【题型】解答题　【知识点】平面几何　【难度】easy
已知：如图, 在梯形 $ABCD$ 中, $AD // BC$, 点 $E$ 是一点, 且 $OA \cdot BE = OE \cdot CE$。

(1) 求证：四边形 $ABCD$ 是平行四边形；

(2) 如果 $\angle BDE = \angle DAE$, 求证：$OB \cdot CD = BE \cdot DE$。
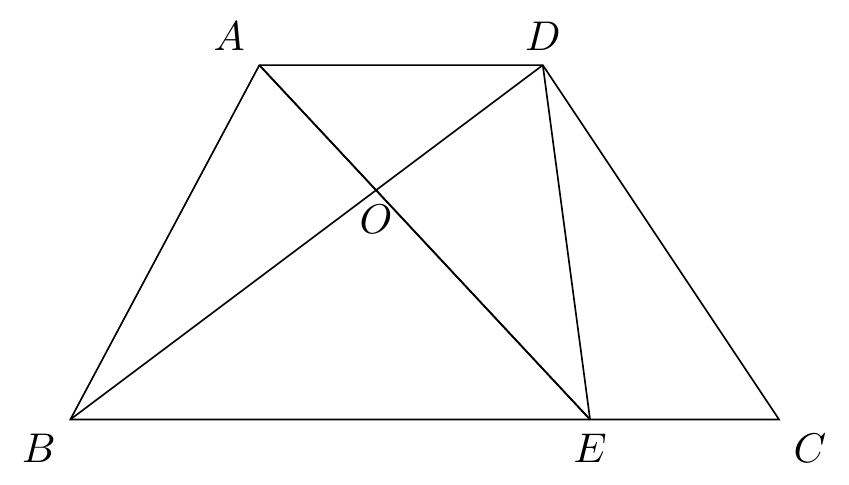
【解答】
解：(1)证明：$\because AD // BC$,

$\therefore \angle ADO = \angle EBO$, $\angle DAO = \angle BEO$,

$\therefore \triangle ADO \sim \triangle EBO$,

$\therefore \frac{OA}{OE} = \frac{OD}{OB}$,

$\because OA \cdot BE = OE \cdot CE$,

$\therefore \frac{OA}{OE} = \frac{CE}{BE}$,

$\therefore \frac{OD}{OB} = \frac{CE}{BE}$,

$\therefore \frac{OD + OB}{OB} = \frac{CE + BE}{BE}$,

$\therefore \frac{BD}{OB} = \frac{BC}{BE}$,

又 $\because \angle OBE = \angle DBC$,

$\therefore \triangle OBE \sim \triangle DBC$,

$\therefore \angle BOE = \angle BDC$,

$\therefore OE // CD$, 即 $AE // CD$,

$\because AD // BC$,

$\therefore$ 四边形 $AECD$ 是平行四边形；

(2)证明：$\because \angle BDE = \angle DAE$, $\angle OED = \angle DEA$,

$\therefore \triangle DOE \sim \triangle ADE$,

$\therefore \frac{DE}{AE} = \frac{OD}{AD}$,

$\because AD // BC$,

$\therefore \angle ADO = \angle EBO$, $\angle DAO = \angle BEO$,

$\therefore \triangle ADO \sim \triangle EBO$,

$\therefore \frac{OD}{AD} = \frac{OB}{BE}$,

$\therefore \frac{DE}{AE} = \frac{OB}{BE}$,

$\because$ 四边形 $AECD$ 是平行四边形,

$\therefore AE = CD$,

$\therefore \frac{DE}{CD} = \frac{OB}{BE}$,

即 $OB \cdot CD = BE \cdot DE$。